Current action and preconditions to check: trajectory_clear

Your task: For each precondition in the list above, predict whether it will hold at this action.

Consider the current scene as observed from the mobile robot's camera, and analyze the predicted future states of all dynamic agents (e.g., people, animals, vehicles, or any moving entities) within the NEXT SECOND.

IMPORTANT: Only answer "very likely" if you are absolutely certain—based on strong, clear evidence—that a dynamic agent will violate the precondition in the predicted future state. Do NOT answer "very likely" for unlikely, ambiguous, or low-probability risks.

Ask yourself for each precondition: Is there a high probability, with clear and convincing evidence, that the predicted future states of any dynamic agent will interfere with the predicted future state of the currently executing action within the NEXT SECOND, causing that precondition to fail?

Assess the risk level based on these predictions. Use "likely" or "very likely" if motions create a clear risk of interference.

Use "neutral" or "improbable" if agents are nearby but their predicted paths are clearly diverging or non-conflicting.

Failure Risk Categories: "very improbable", "improbable", "neutral", "likely", "very likely"

Answer Format: Output ONLY the probability_of_failure value from these categories: "very improbable", "improbable", "neutral", "likely", "very likely"

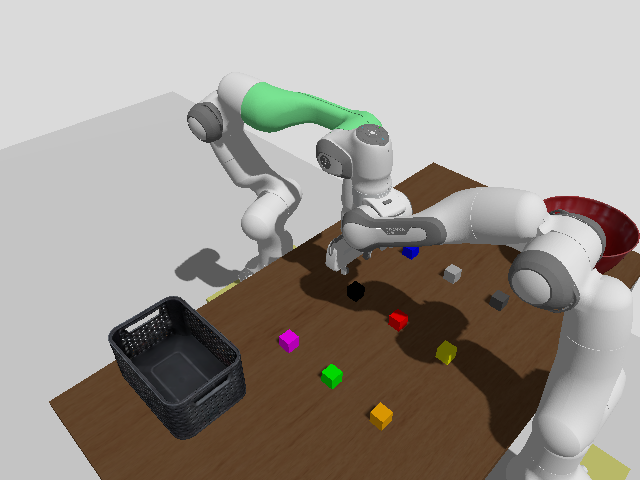

Answer: neutral